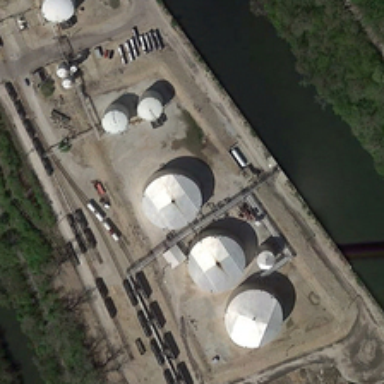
On both sides of the river are the woods and the building plaza .